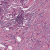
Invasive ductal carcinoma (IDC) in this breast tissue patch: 1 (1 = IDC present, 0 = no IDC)